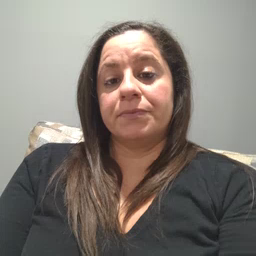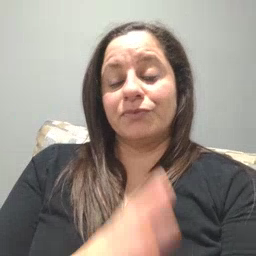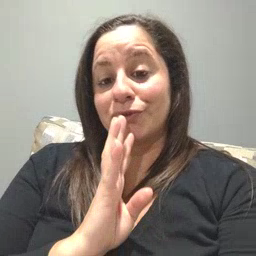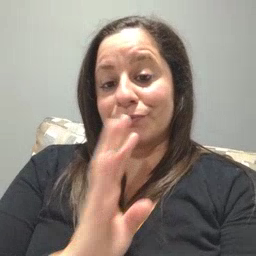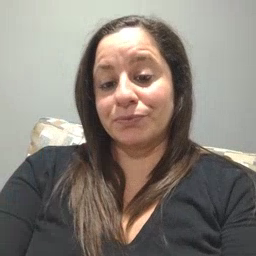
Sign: talk